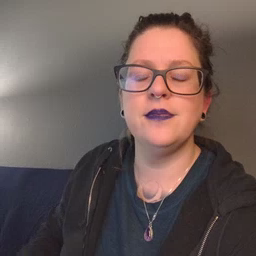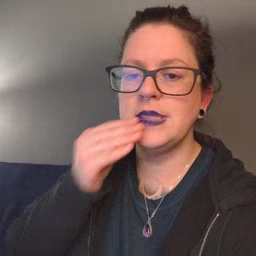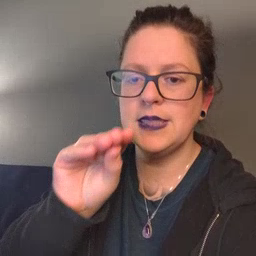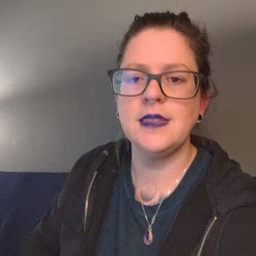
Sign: kiss